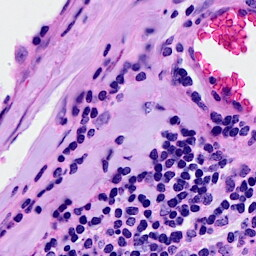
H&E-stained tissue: Breast